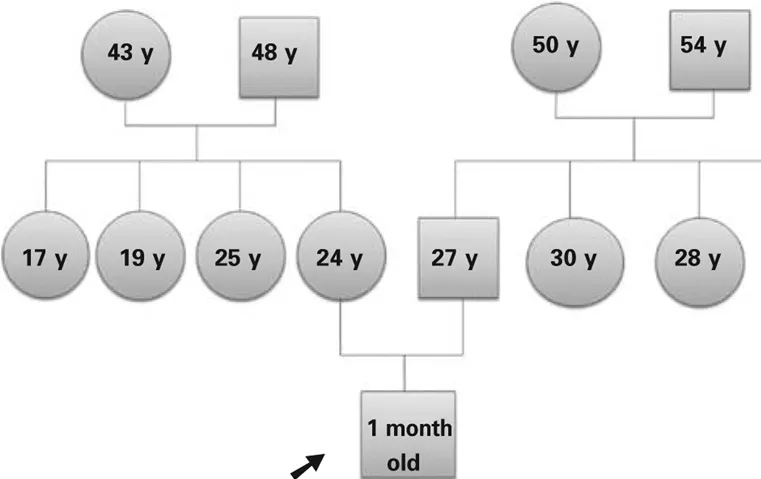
Pedigree of the patient's family.
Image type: chart (chart)